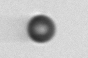
Label: bead